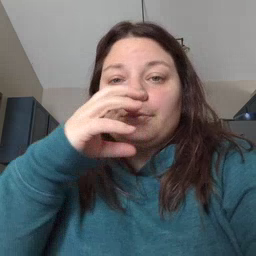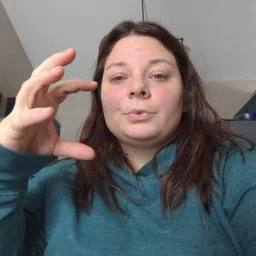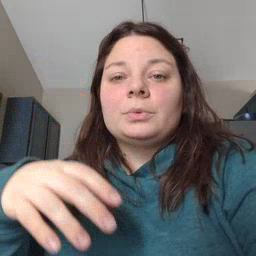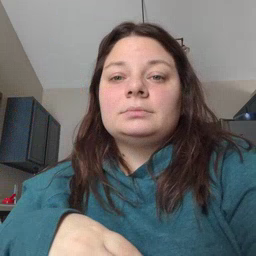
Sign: balloon